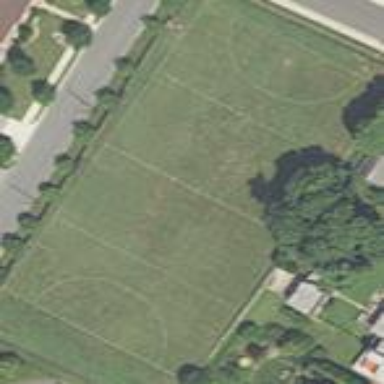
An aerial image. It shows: Soccer pitch for outdoor sports and leisure activities.